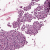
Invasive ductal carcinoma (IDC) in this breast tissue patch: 0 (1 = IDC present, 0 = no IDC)